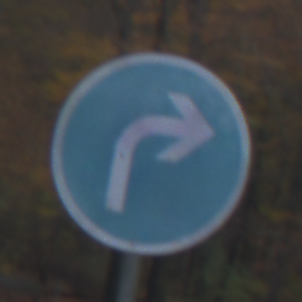
Verkehrszeichen: VorgeschriebeneFahrtrichtungRechts
Umgebung: Outdoor, Nature
Tageszeit: SunriseSunset
Wetter: PartlyCloudy
Licht: Natural
Jahreszeit: Autumn
Kontrast: LowContrast